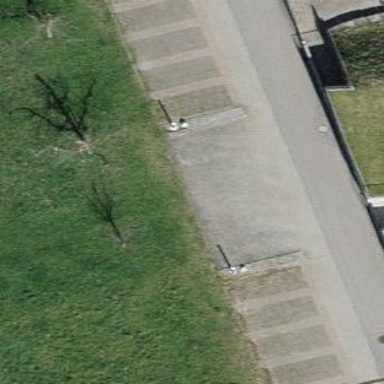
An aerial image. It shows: Parking area with surface.